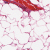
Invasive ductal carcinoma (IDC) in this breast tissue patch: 0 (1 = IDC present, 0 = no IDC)